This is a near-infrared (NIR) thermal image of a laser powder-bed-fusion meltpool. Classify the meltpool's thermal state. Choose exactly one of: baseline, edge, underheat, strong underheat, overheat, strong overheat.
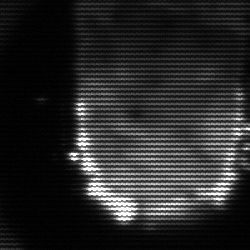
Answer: baseline